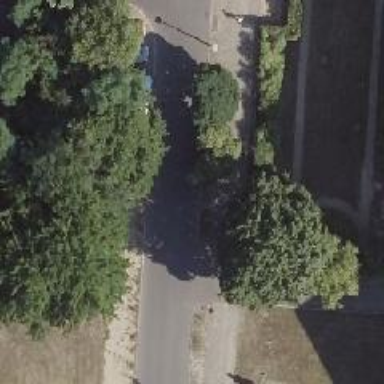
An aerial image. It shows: Compacted footway.